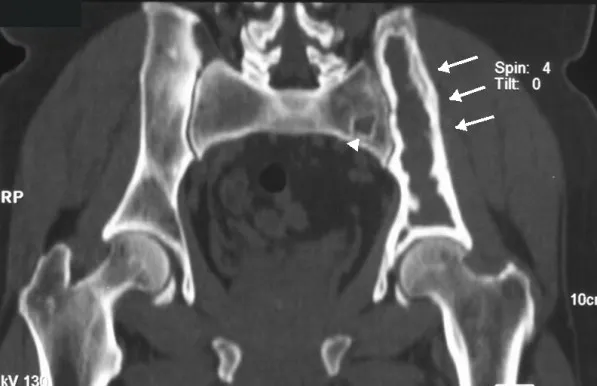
Coronal CT in bone density, shows the extension of the lytic lesion at the left iliac bone e (arrows) and at the left sacral wing at the level of S2 (arrowhead).
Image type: radiology (ct)